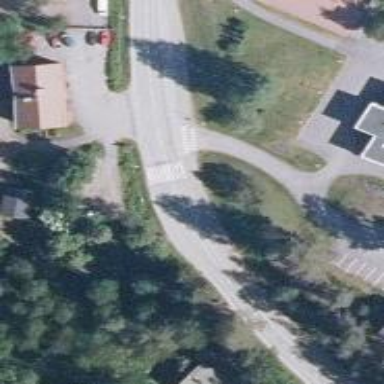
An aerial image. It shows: Asphalt cycleway with zebra crossing.